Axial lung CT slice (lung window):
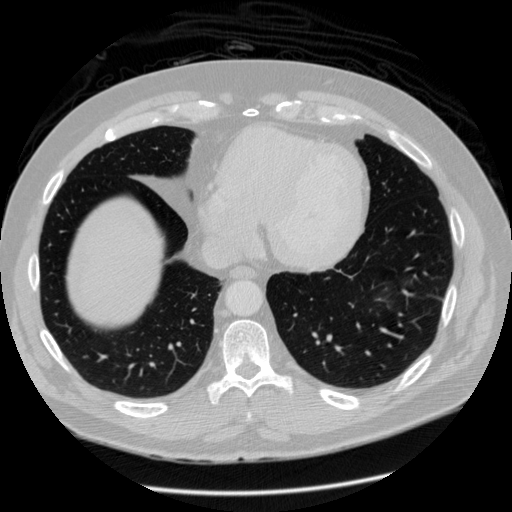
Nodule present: no